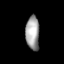
Tissue: lung
Cell type: Endothelial cells
Senescence score: 0.5627
Nuclear area (px): 452
Mean DAPI intensity: 162.102